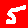
Digit: 5